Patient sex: M
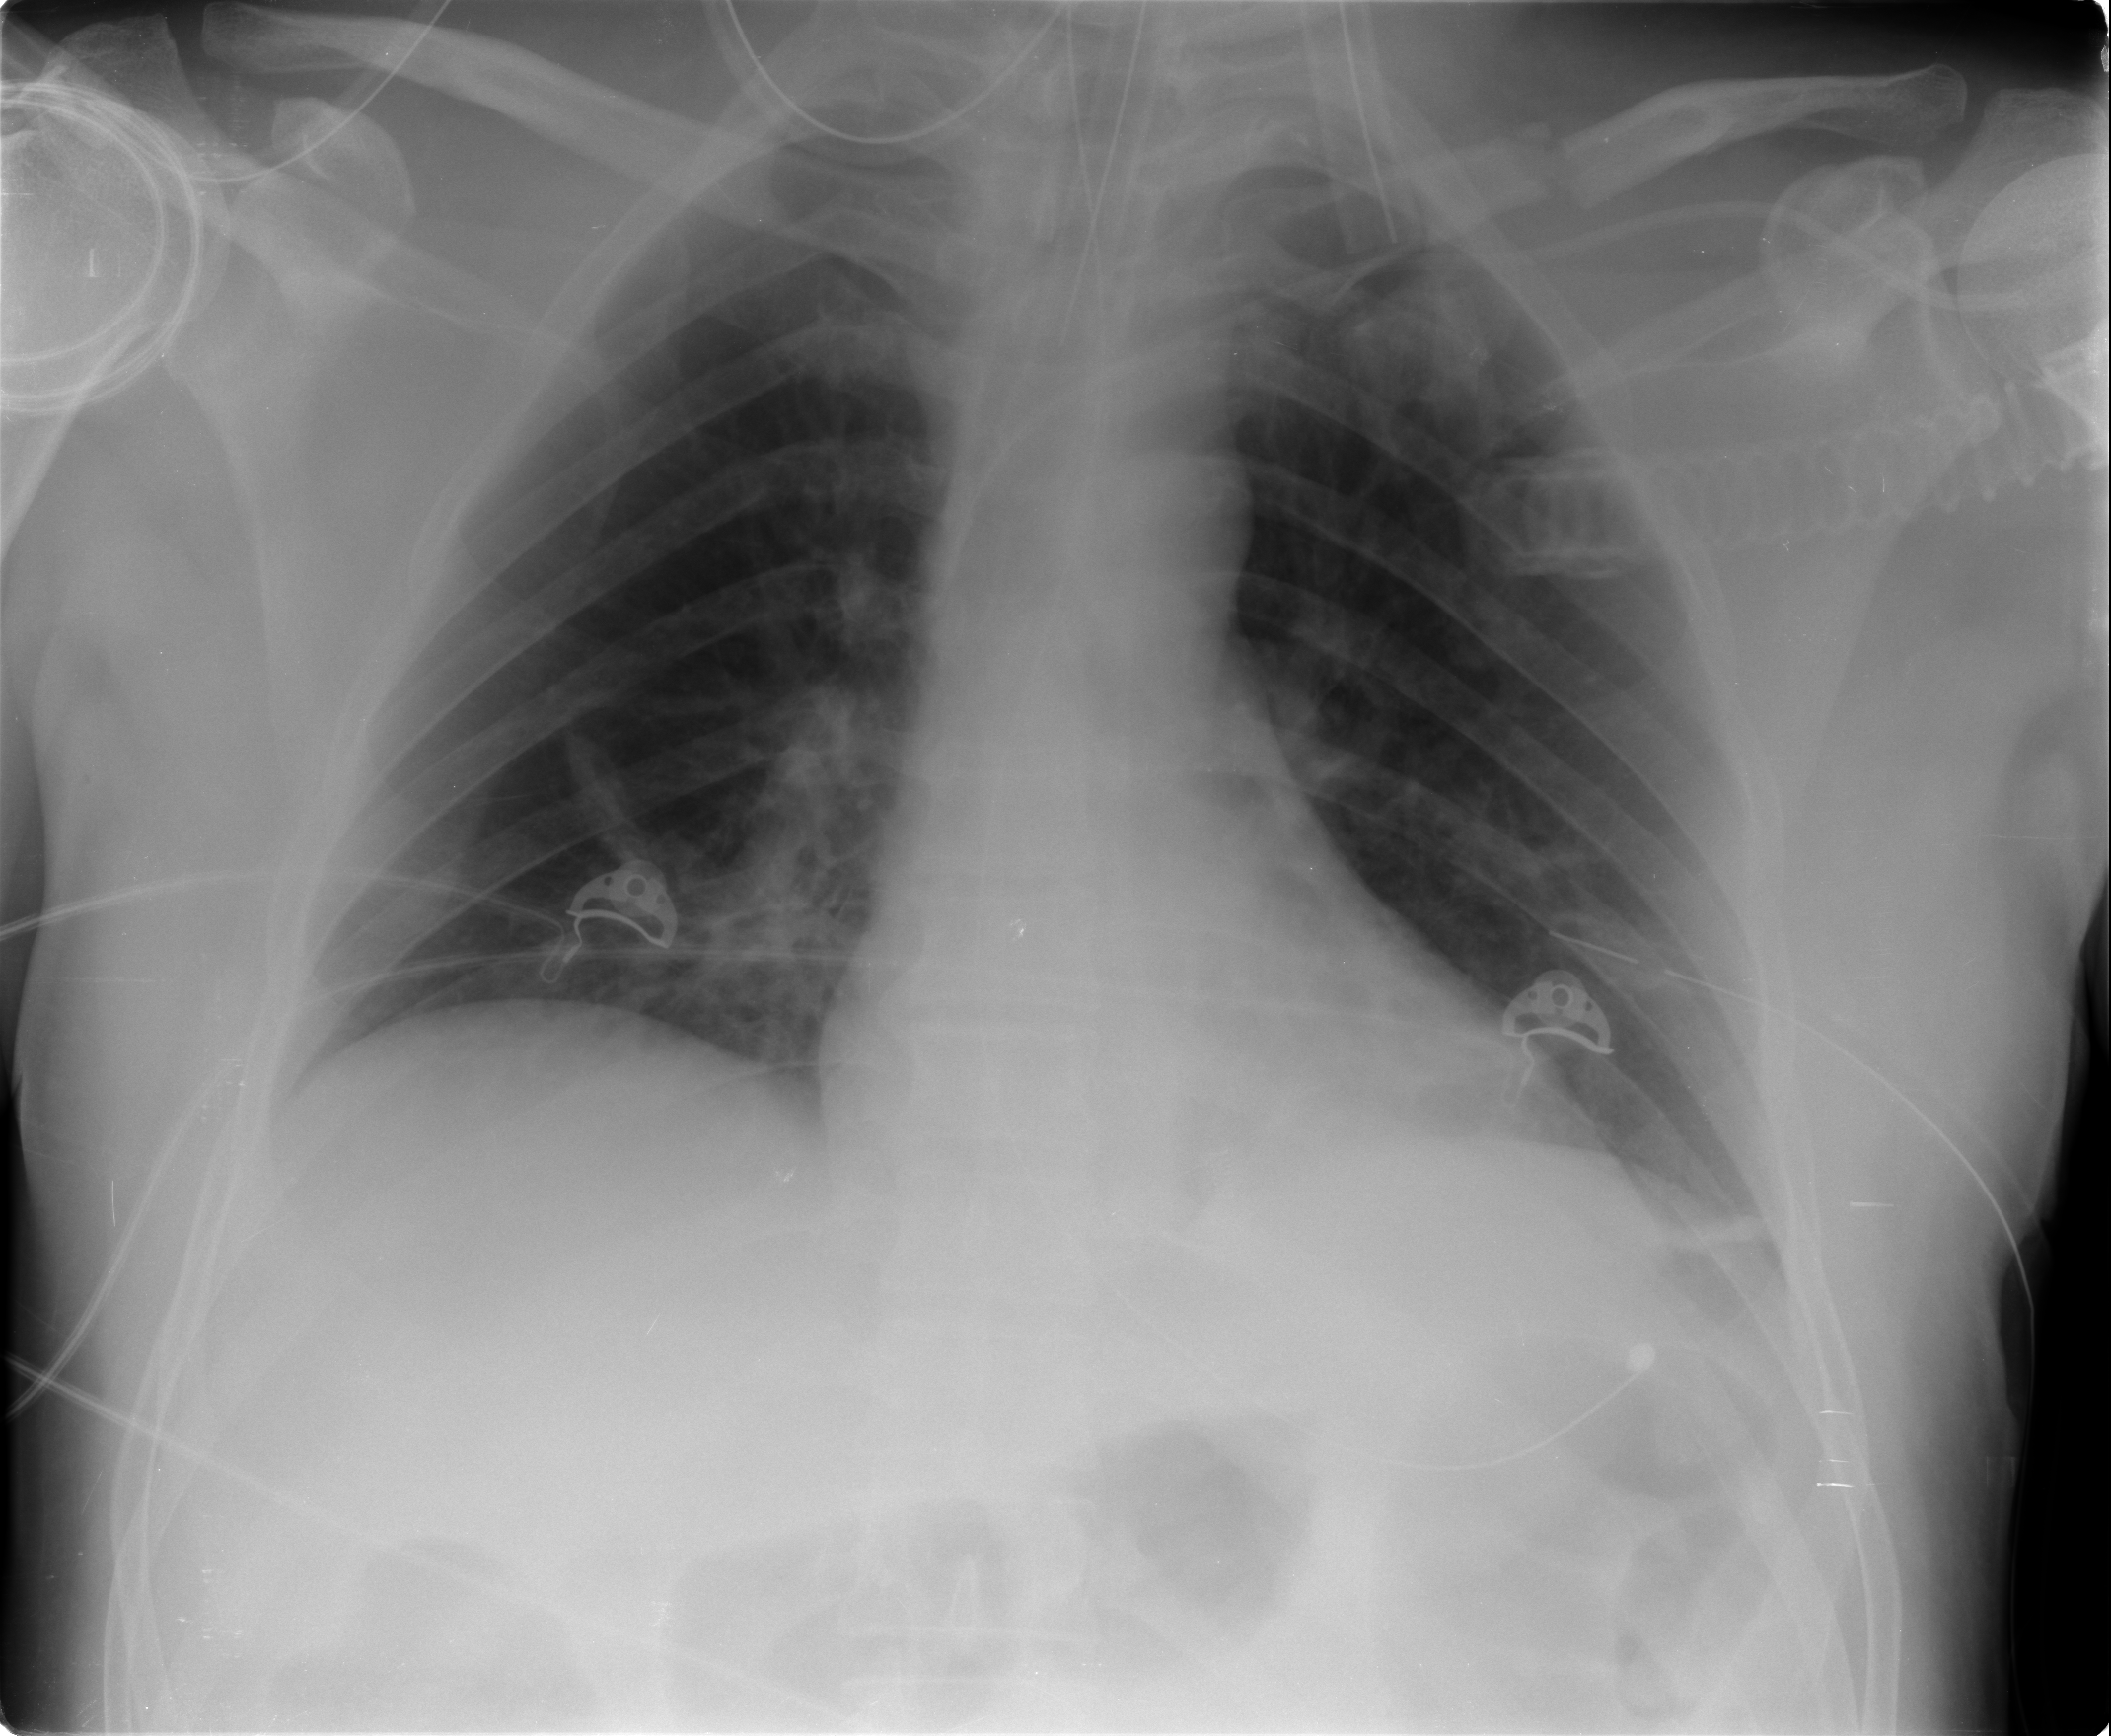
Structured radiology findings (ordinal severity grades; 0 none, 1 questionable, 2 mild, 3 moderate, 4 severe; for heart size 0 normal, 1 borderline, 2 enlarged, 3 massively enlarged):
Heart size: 0
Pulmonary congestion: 0
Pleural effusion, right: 0
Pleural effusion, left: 0
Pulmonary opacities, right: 0
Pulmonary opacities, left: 0
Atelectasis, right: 1
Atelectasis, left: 2